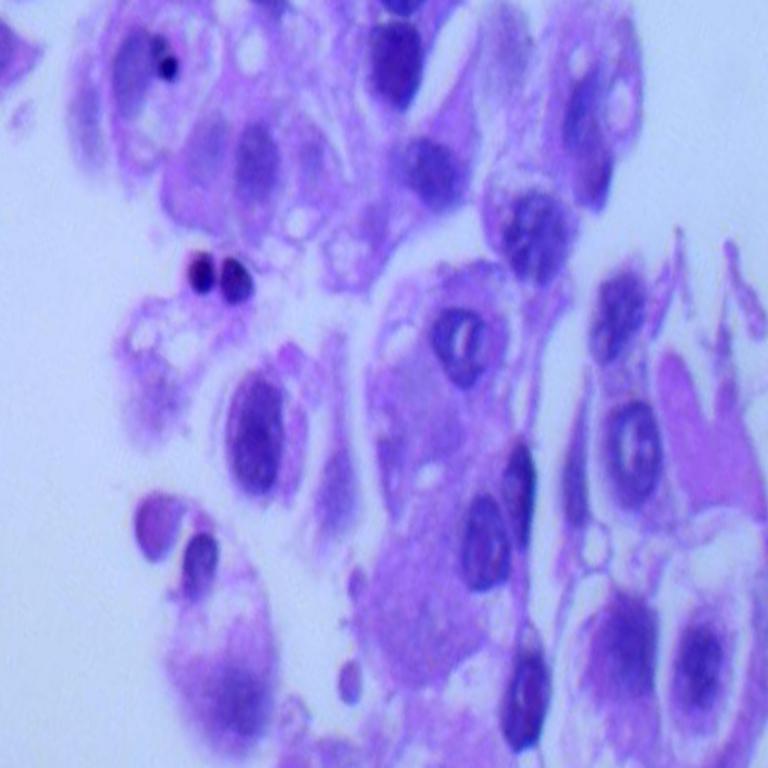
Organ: lung
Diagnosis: adenocarcinomas